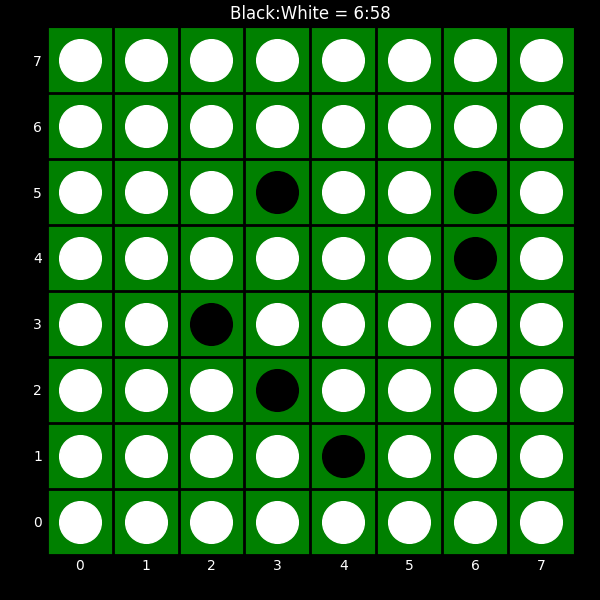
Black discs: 6
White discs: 58